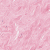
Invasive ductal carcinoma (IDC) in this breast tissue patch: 0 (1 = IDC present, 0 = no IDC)